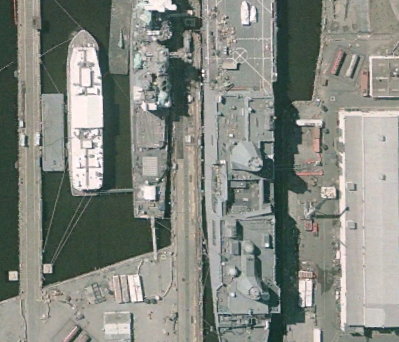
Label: combat